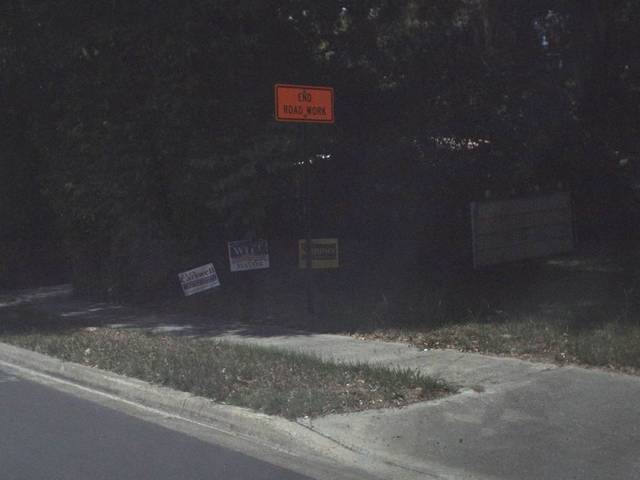
Region: United States
Coordinates: 30.181, -82.639